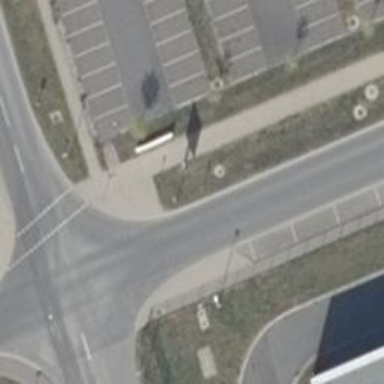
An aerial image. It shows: Uncontrolled road crossing.